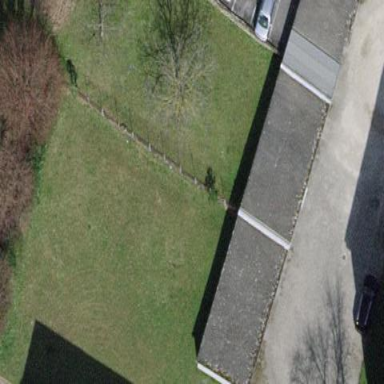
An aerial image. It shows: Group of garages.